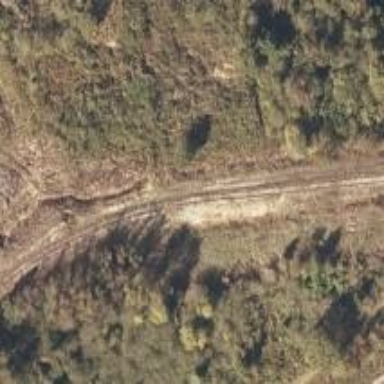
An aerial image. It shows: Disused railway spur.